Field crop: tomato
Growth stage: 1
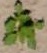
Species: solanum